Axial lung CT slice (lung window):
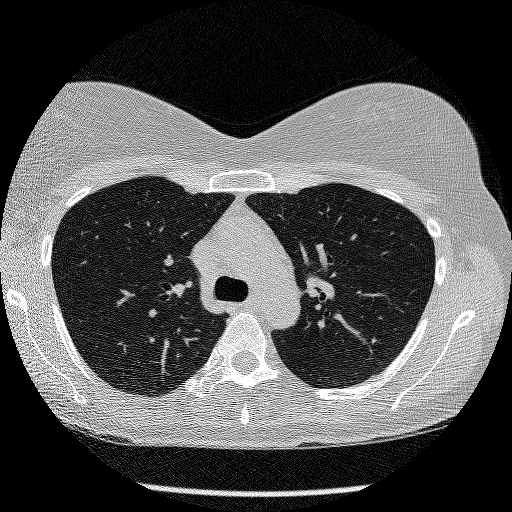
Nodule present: no